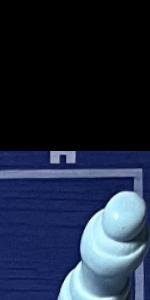
Label: Empty